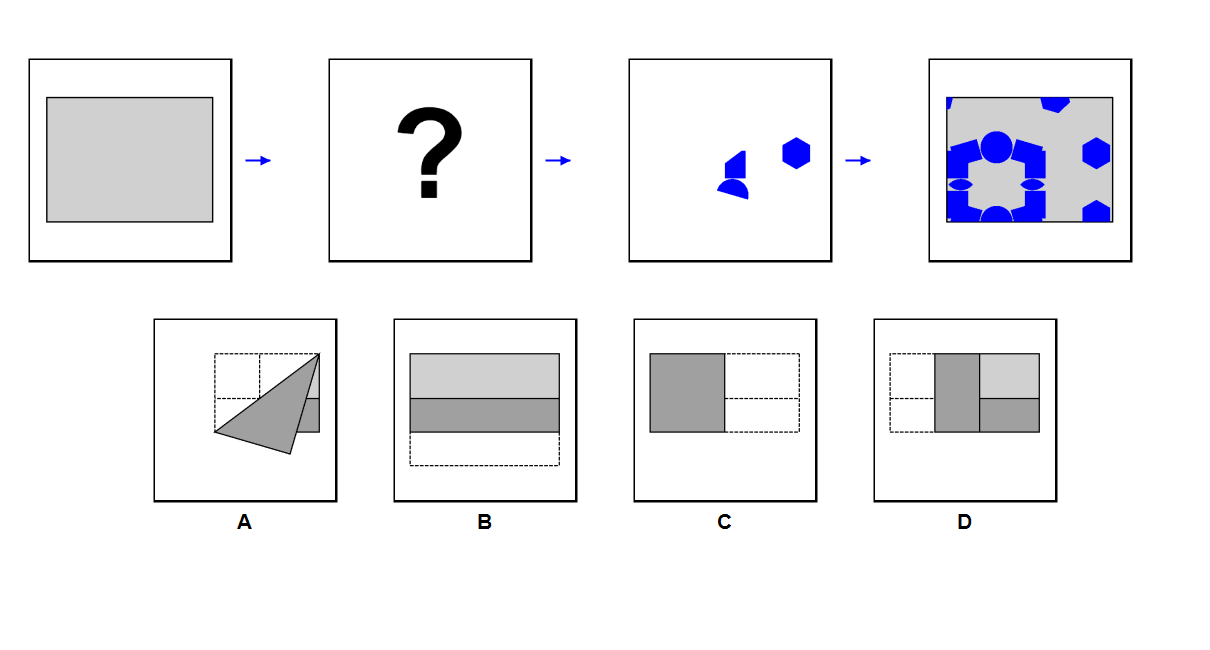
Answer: C